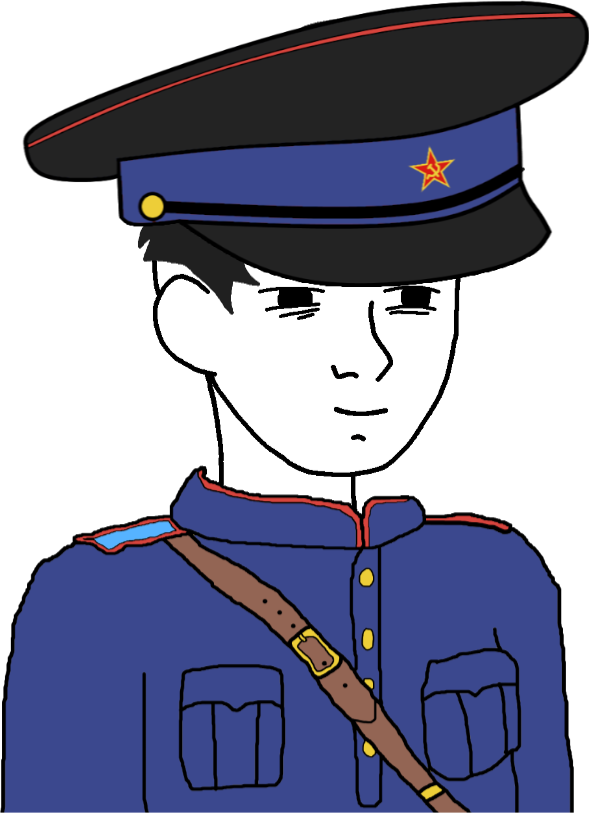
Label: 5_Twinkjak